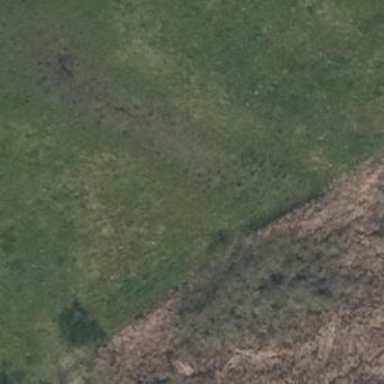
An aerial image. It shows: Wetland area characterized by wet meadow.